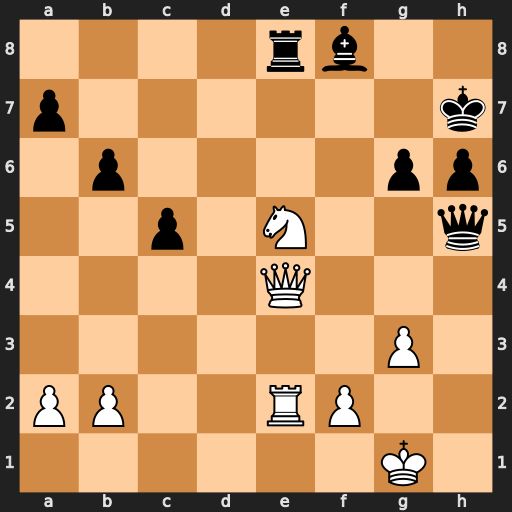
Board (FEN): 4rb2/p6k/1p4pp/2p1N2q/4Q3/6P1/PP2RP2/6K1
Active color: w
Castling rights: -
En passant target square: -
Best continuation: g4 Qxe5 Qxe5 Rxe5 Rxe5